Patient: sex F, age 56
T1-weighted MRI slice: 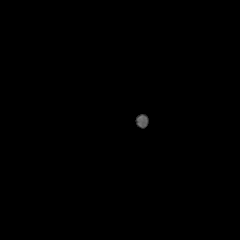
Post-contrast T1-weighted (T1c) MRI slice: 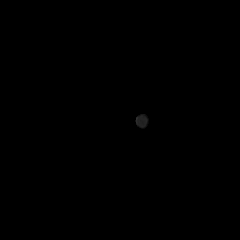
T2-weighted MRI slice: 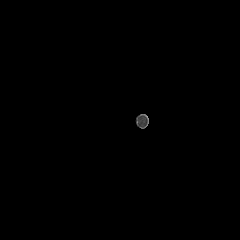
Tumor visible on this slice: no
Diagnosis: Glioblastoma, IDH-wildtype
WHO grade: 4